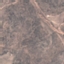
Land use / land cover class: HerbaceousVegetation